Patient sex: F
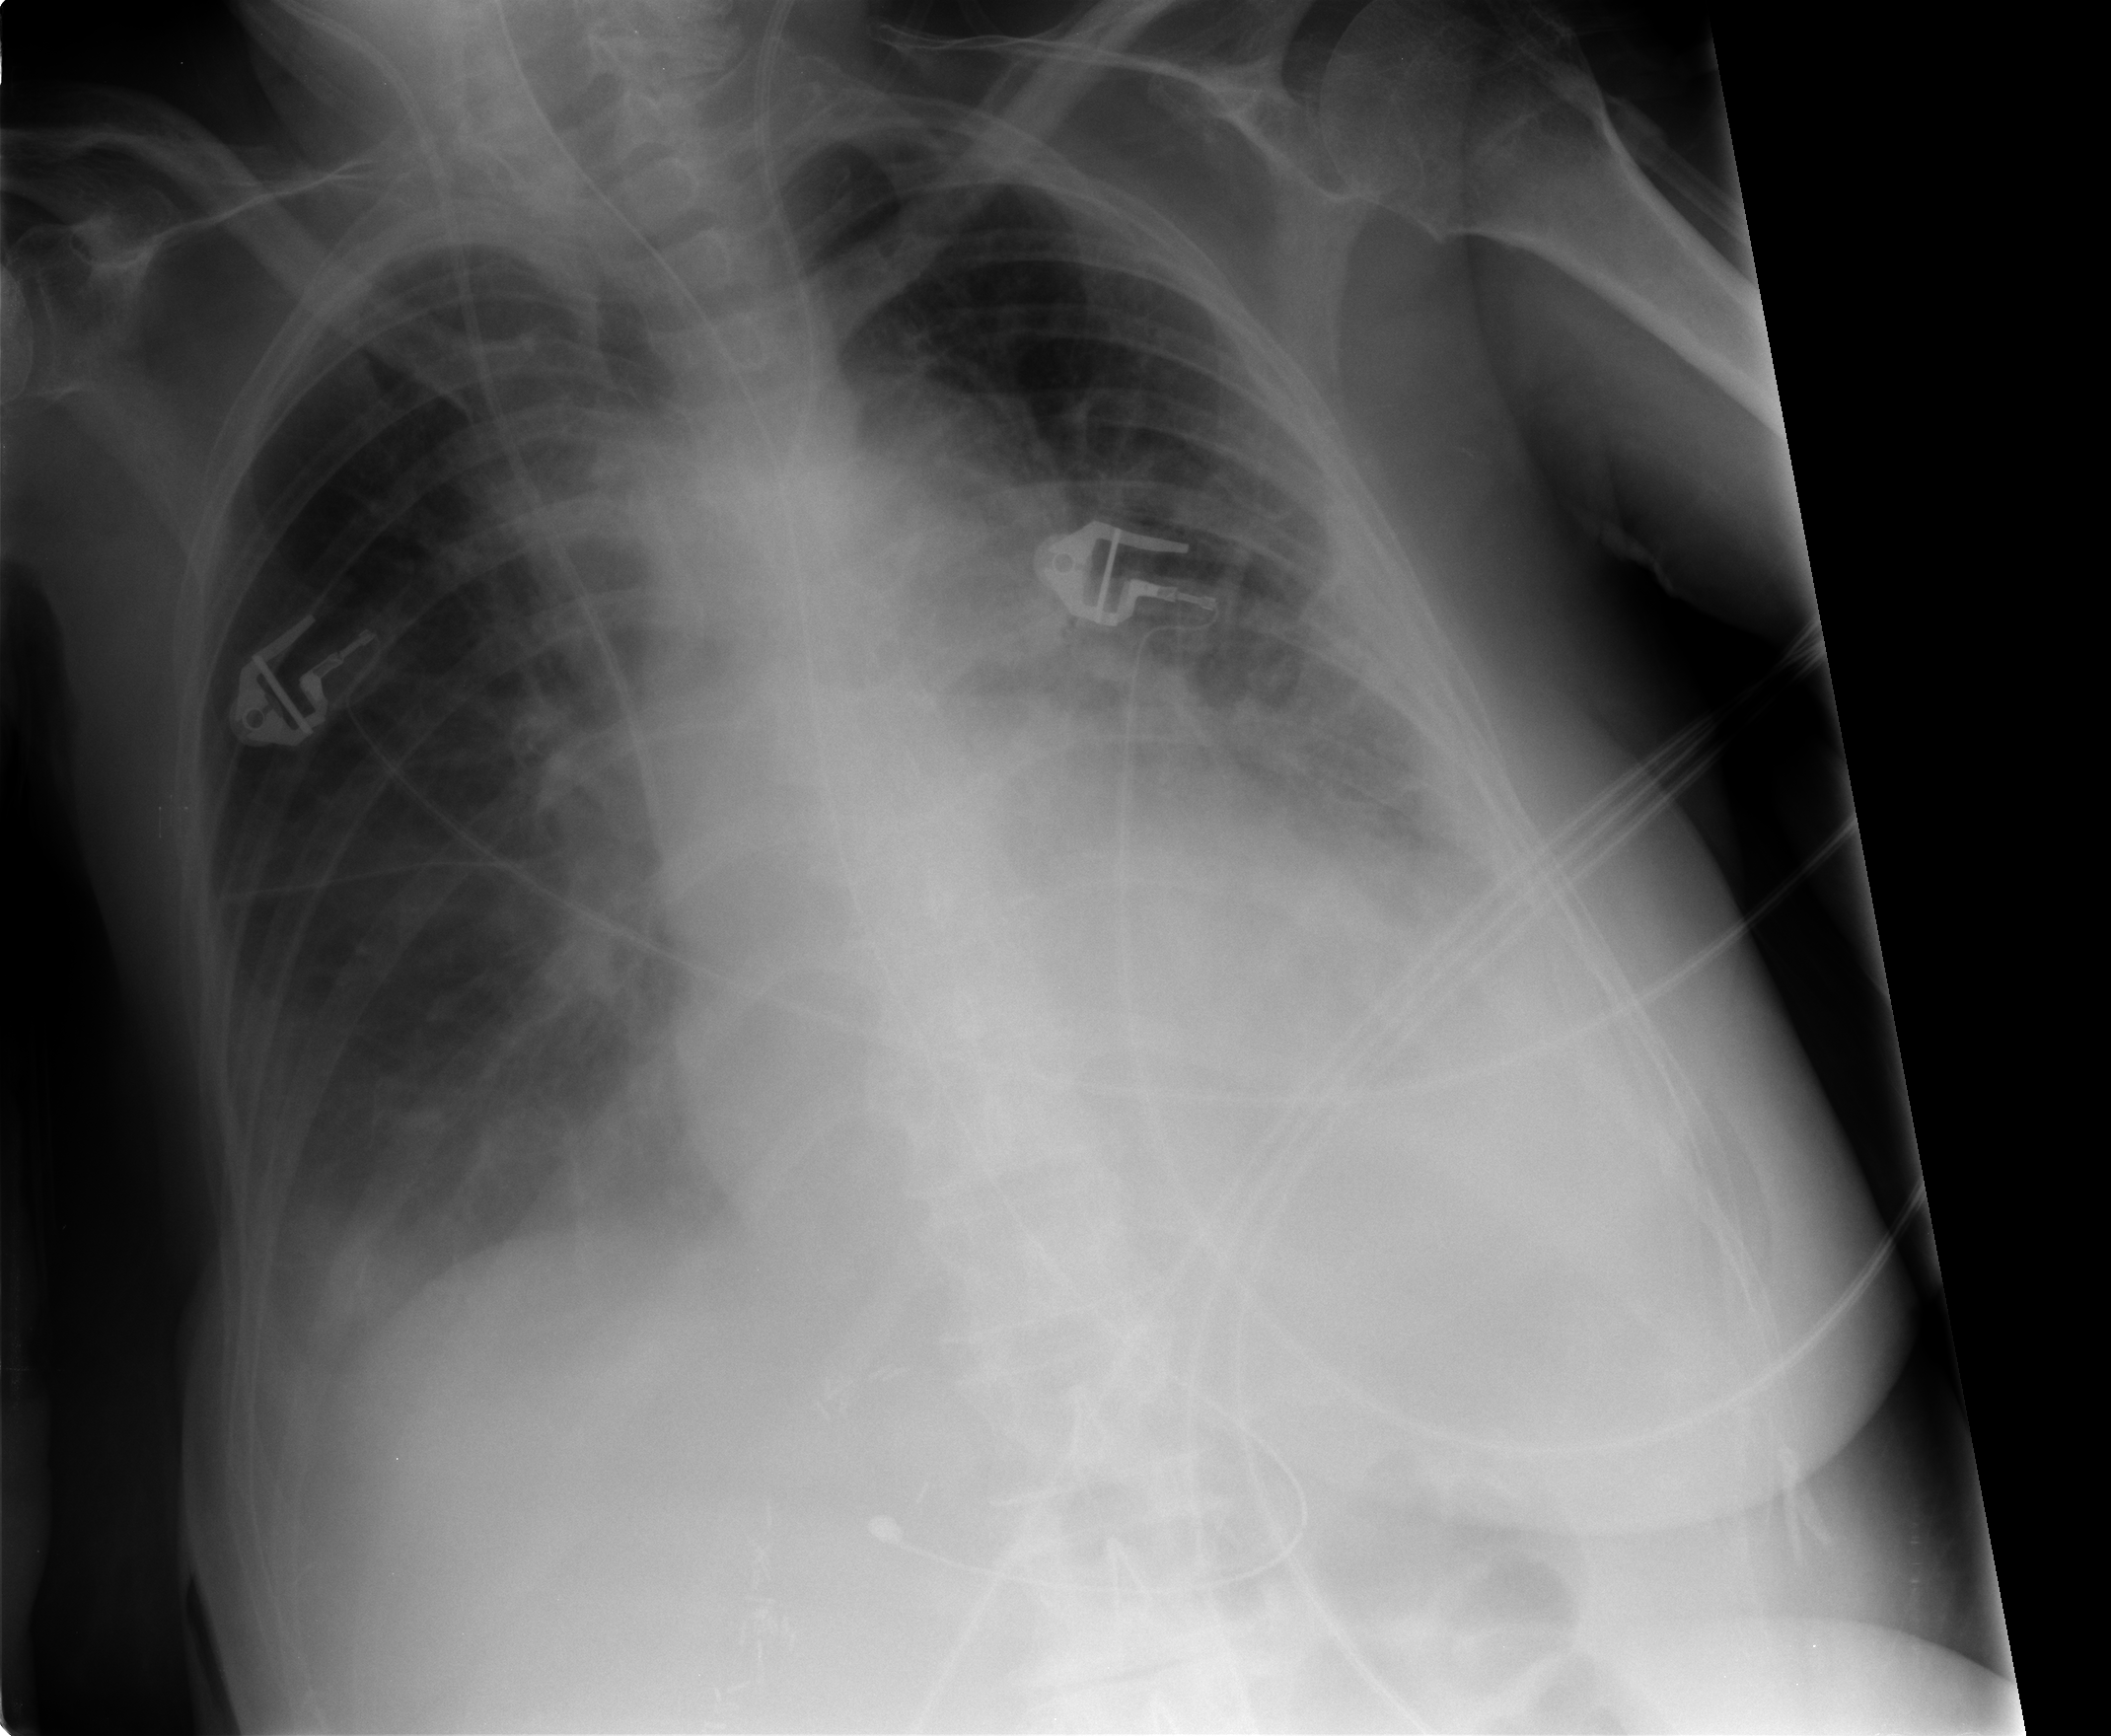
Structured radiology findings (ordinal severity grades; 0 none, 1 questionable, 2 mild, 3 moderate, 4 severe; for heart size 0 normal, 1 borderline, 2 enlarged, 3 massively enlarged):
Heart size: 1
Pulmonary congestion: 3
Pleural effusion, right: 2
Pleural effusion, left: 3
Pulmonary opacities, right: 2
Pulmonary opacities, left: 2
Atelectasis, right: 2
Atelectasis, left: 2